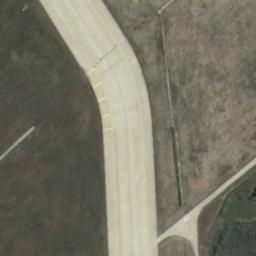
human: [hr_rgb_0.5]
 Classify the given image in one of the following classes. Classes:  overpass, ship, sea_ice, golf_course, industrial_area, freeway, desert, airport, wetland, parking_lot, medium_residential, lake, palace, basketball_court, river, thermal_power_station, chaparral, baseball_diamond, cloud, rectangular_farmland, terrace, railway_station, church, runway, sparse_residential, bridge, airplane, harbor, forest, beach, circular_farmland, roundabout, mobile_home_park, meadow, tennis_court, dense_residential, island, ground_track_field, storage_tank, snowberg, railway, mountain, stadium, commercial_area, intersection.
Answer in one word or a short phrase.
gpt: runway